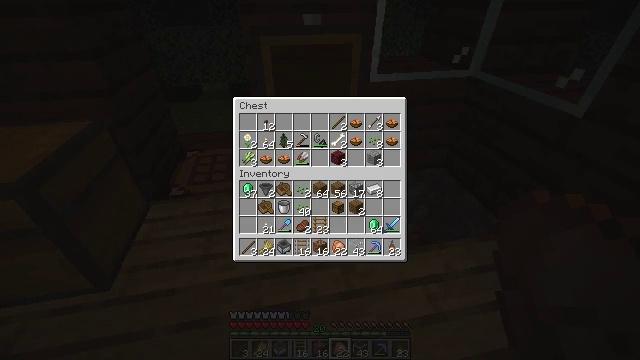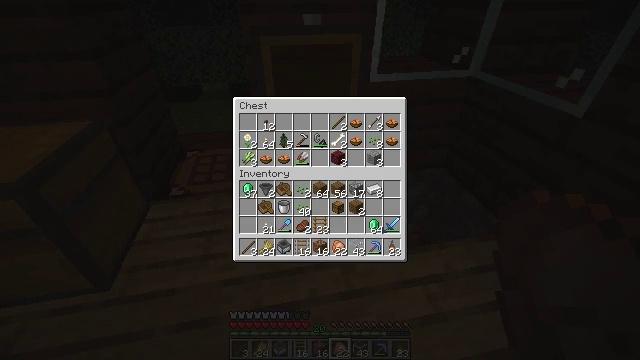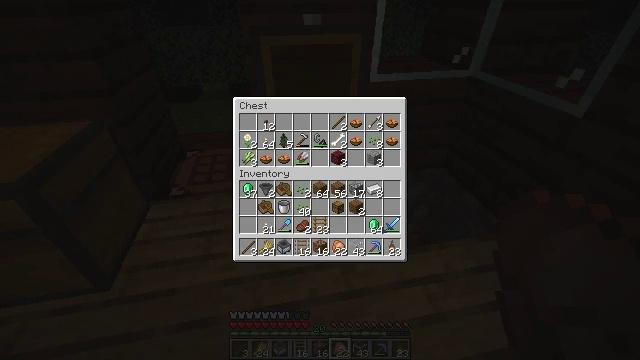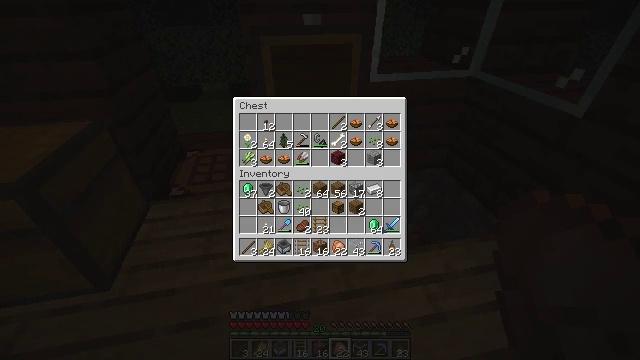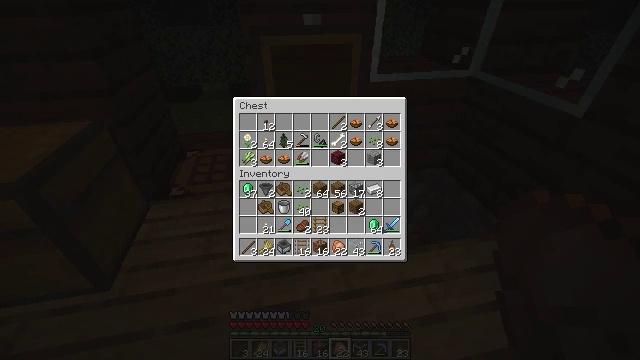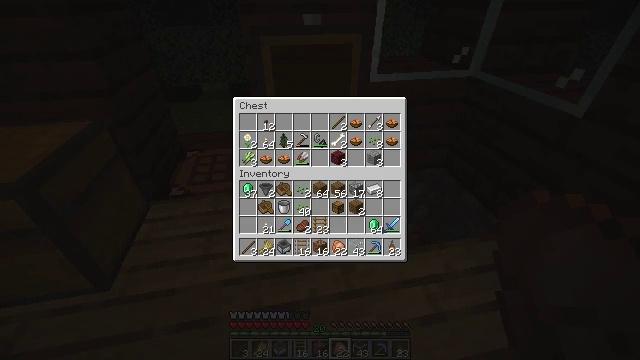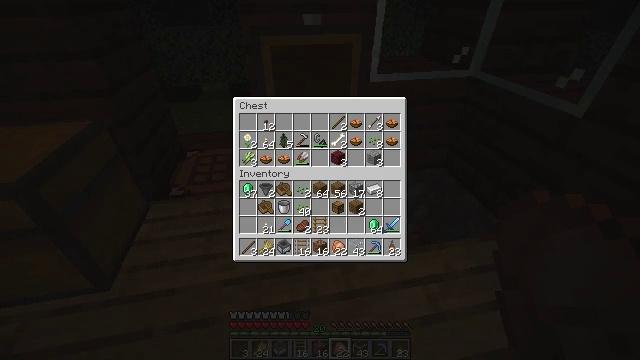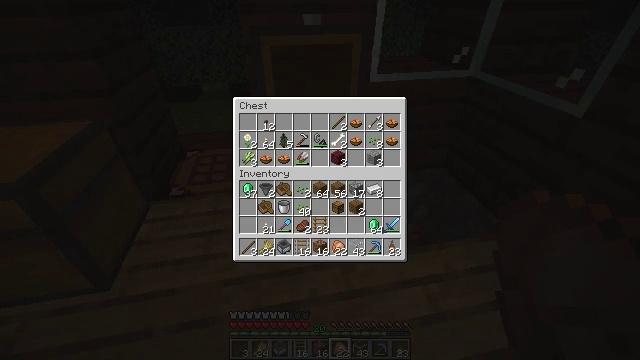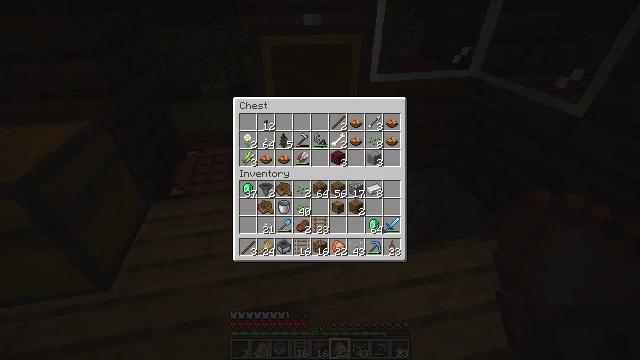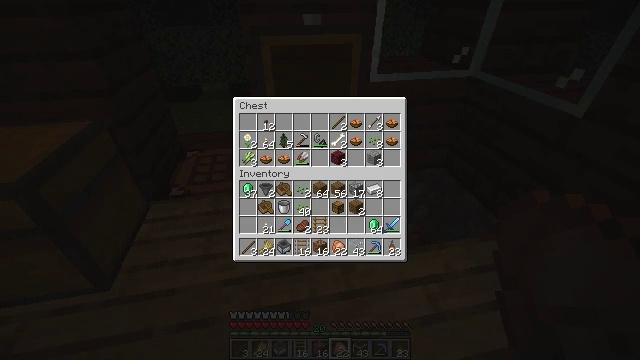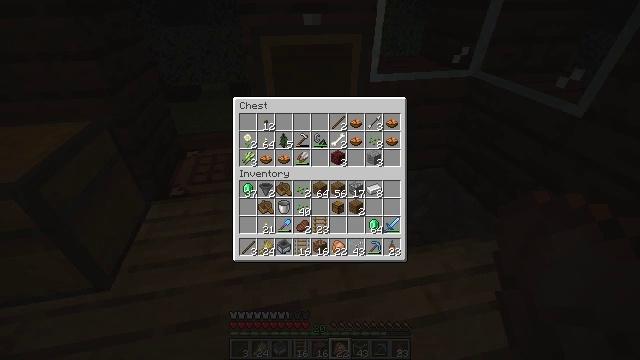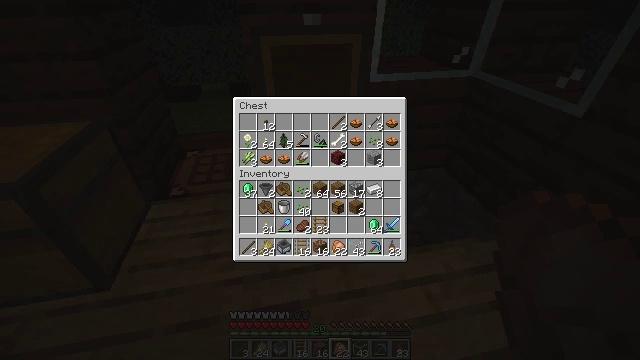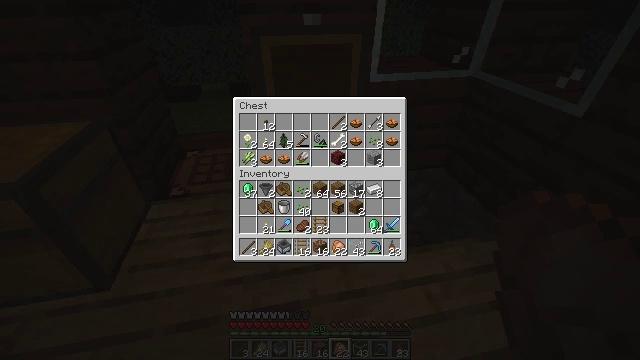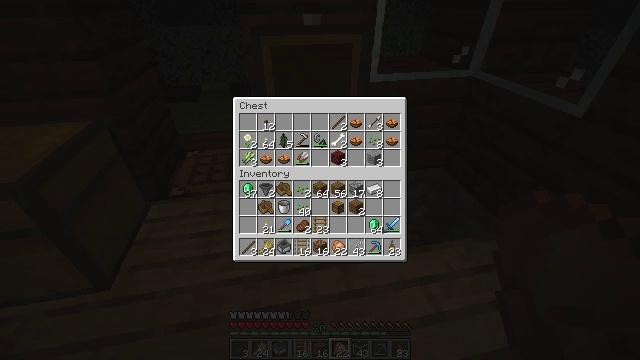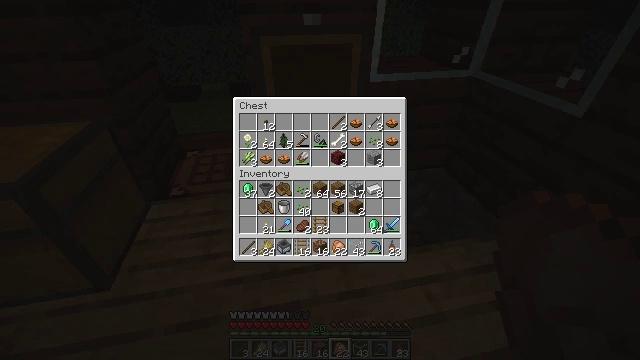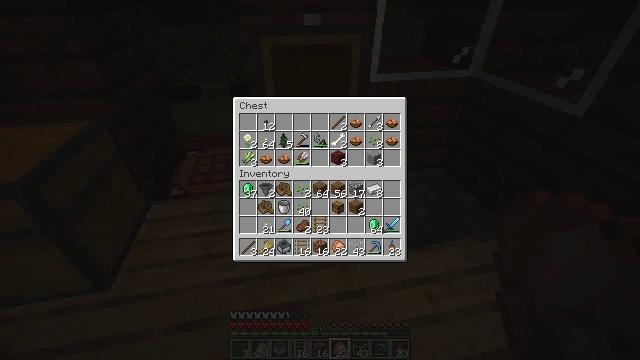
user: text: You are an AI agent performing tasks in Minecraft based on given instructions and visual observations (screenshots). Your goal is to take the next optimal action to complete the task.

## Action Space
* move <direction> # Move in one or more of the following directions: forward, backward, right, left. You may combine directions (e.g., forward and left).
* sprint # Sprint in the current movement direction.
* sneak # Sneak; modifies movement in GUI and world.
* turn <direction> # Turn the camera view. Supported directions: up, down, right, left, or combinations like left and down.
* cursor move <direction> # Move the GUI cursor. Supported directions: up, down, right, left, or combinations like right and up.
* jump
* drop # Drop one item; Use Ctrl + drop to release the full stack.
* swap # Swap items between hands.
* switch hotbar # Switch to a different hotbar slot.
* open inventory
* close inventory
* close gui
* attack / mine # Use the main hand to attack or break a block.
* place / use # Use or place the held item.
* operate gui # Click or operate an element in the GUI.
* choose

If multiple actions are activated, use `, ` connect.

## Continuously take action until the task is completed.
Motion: motion action
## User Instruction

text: Produce an observer by crafting at the table.
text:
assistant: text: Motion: no_op
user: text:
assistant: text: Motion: no_op
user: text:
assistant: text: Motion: no_op
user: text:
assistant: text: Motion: no_op
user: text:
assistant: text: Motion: no_op
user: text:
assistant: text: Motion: no_op
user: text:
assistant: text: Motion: no_op
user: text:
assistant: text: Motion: no_op
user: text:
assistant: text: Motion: no_op
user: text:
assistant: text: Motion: no_op
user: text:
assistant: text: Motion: no_op
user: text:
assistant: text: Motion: no_op
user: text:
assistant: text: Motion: no_op
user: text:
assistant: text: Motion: no_op
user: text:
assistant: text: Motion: no_op
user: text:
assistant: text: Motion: no_op
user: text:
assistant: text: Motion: no_op
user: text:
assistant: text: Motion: no_op
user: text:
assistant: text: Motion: no_op
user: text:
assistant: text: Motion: no_op
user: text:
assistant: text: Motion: no_op
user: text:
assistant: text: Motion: no_op
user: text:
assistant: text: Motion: no_op
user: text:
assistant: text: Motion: no_op
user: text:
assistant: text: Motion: no_op
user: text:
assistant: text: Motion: no_op
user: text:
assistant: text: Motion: no_op
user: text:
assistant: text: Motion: no_op
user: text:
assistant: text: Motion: no_op
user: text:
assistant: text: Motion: no_op